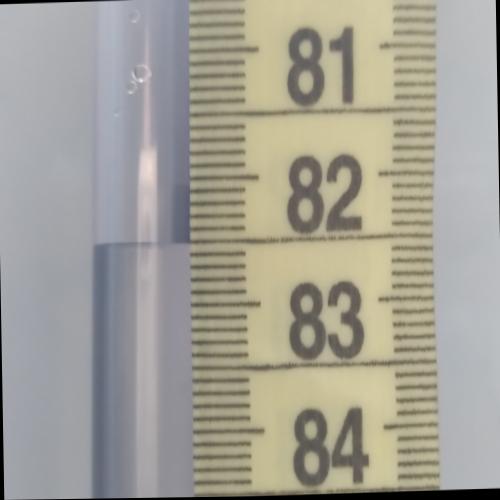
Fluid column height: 82.5 cm